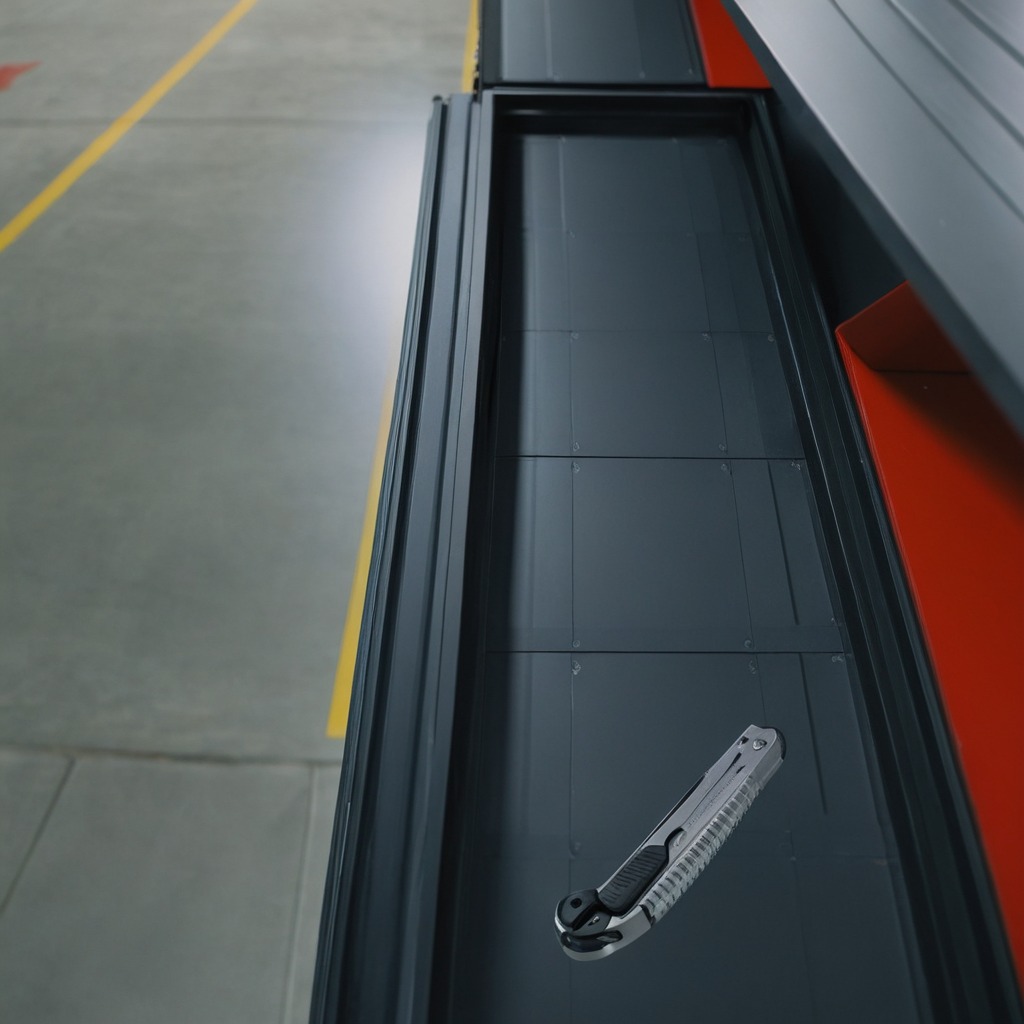
A utility knife is lying on the toolbox surface in an airplane hangar workshop.